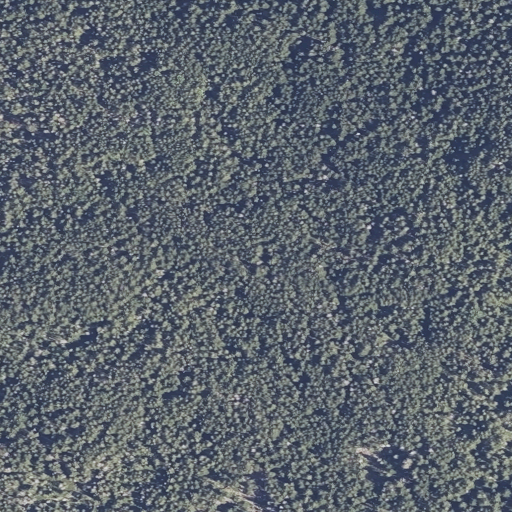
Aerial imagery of island in Maine named Kimball Island containing only evergreen forest